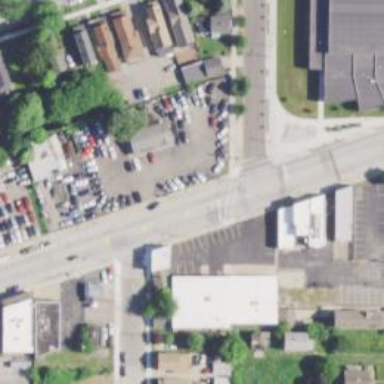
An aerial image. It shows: Car shop.